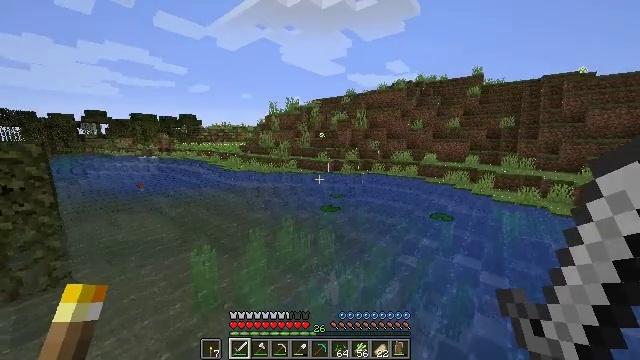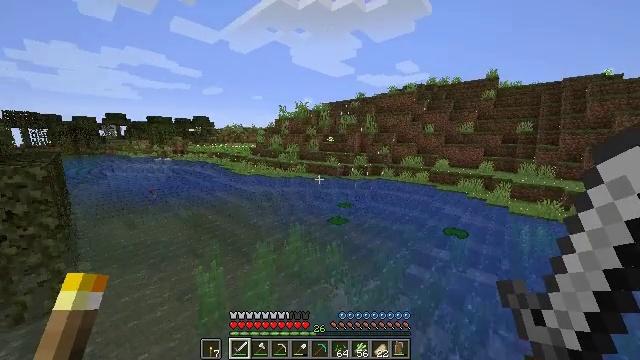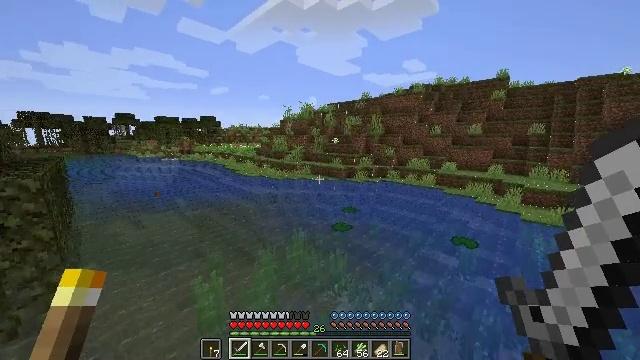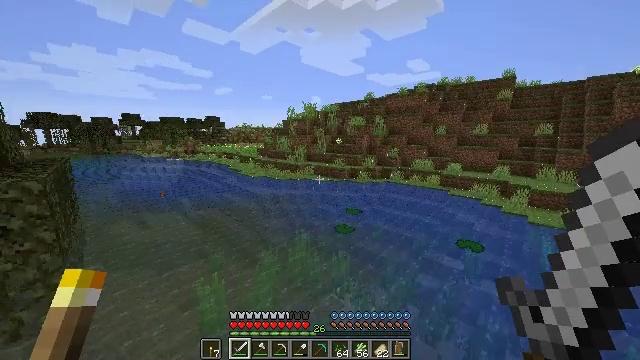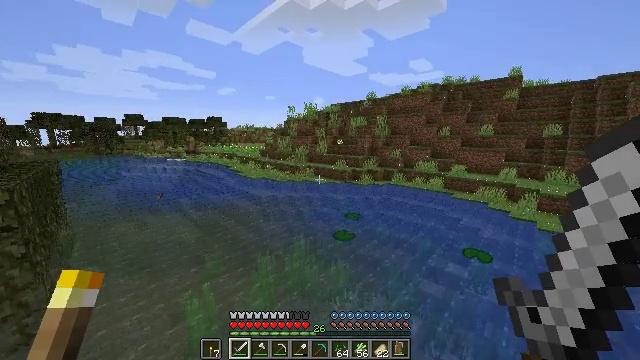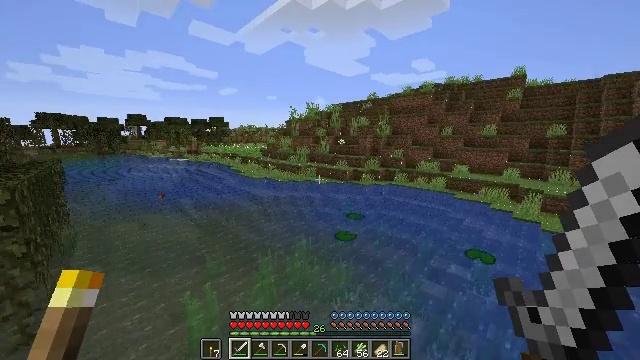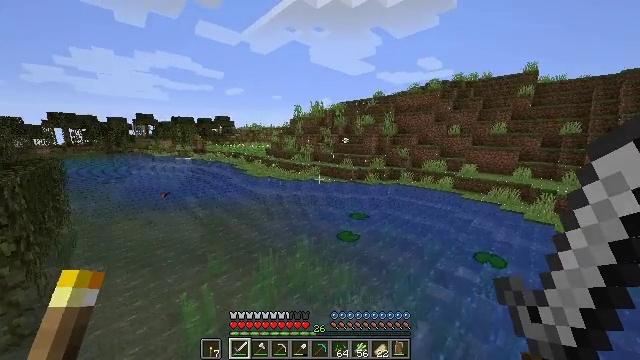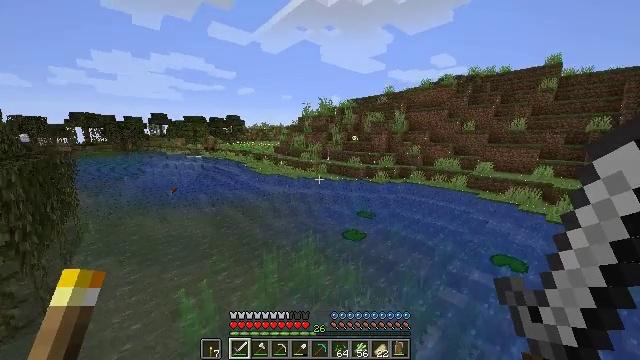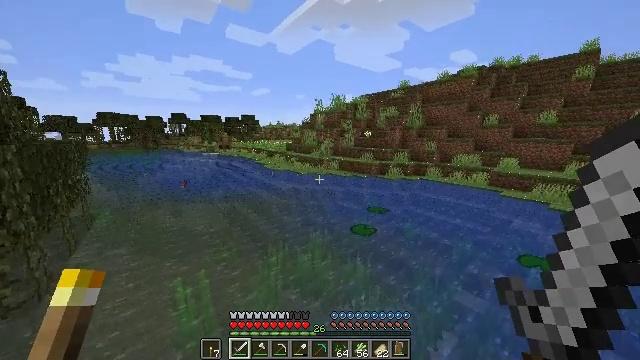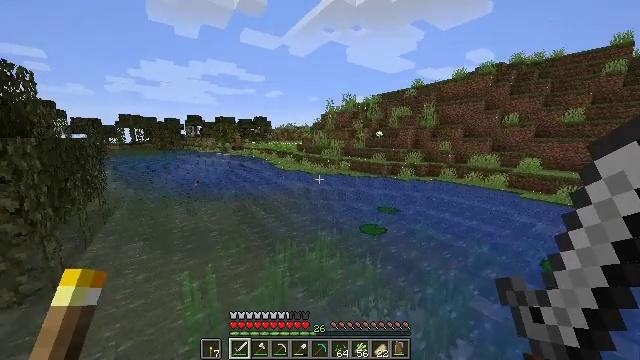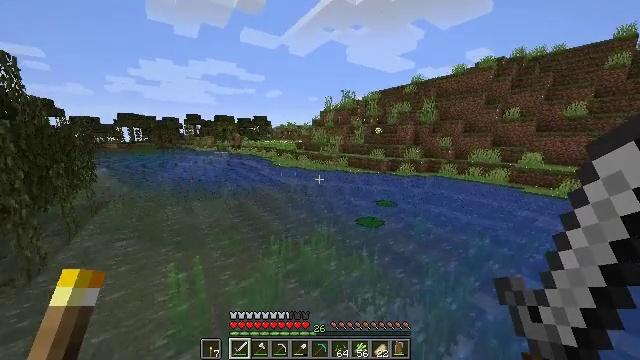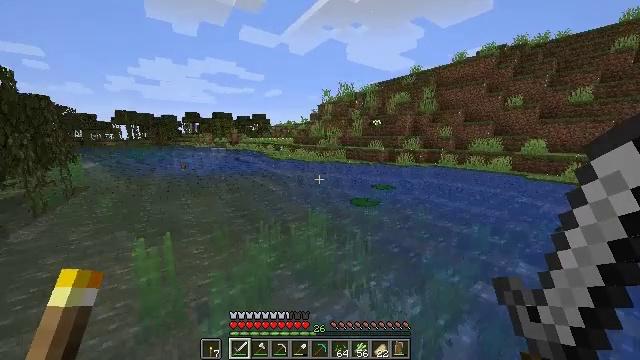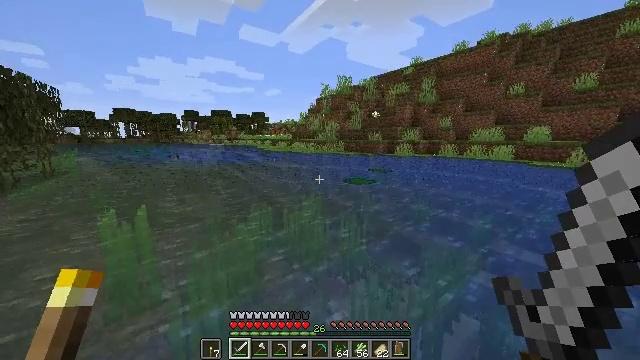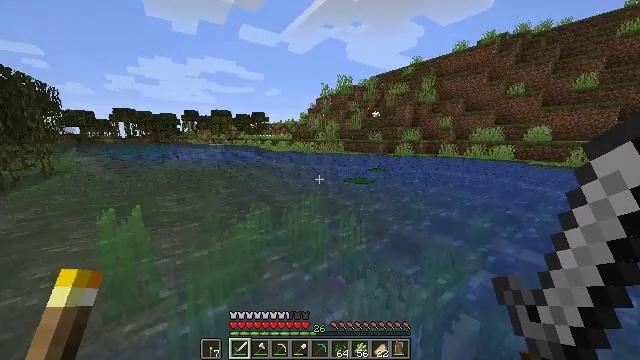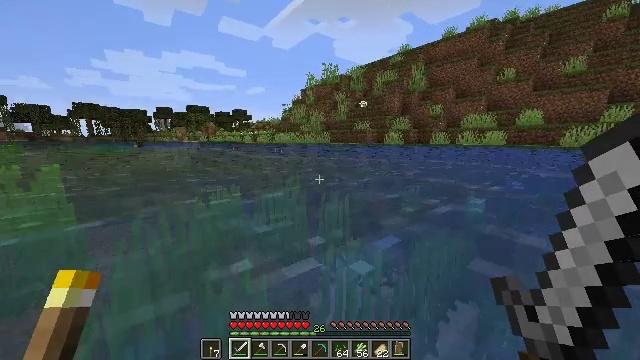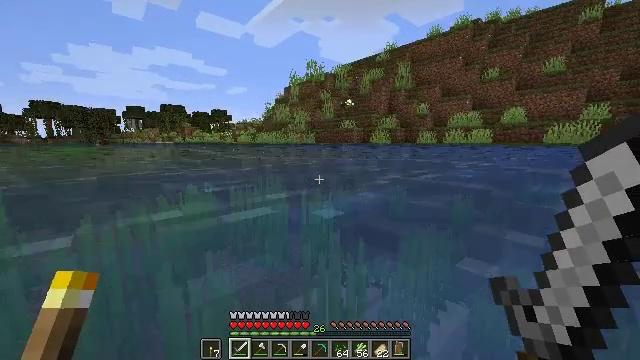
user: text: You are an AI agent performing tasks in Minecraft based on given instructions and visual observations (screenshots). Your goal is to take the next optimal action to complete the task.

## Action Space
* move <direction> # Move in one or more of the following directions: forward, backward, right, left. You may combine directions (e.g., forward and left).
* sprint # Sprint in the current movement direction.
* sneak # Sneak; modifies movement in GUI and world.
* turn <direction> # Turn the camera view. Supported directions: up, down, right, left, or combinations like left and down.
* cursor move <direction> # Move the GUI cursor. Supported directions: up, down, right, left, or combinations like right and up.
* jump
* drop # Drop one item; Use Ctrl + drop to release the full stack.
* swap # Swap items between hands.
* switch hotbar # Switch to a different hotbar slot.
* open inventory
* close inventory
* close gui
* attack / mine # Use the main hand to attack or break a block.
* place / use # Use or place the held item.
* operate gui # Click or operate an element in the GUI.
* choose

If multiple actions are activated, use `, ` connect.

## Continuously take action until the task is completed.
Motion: motion action
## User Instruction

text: Collect sugar cane near water sources.
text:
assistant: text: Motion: move forward and move right, sprint, turn left, jump
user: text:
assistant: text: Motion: move forward and move right, sprint, turn left, jump
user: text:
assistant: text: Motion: move forward and move right, sprint, jump
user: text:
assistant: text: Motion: move forward and move right, sprint, jump
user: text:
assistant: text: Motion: move forward and move right, sprint, jump
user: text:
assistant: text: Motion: move forward and move right, sprint, turn left, jump
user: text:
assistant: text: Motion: move forward and move right, sprint, turn left, jump
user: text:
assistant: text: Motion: move forward and move right, sprint, turn left, jump
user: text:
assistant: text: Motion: move forward and move right, sprint, turn left, jump
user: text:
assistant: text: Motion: move forward and move right, sprint, jump
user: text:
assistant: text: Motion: move forward and move right, sprint, jump
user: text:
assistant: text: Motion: move forward and move right, sprint, jump
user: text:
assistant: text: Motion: move forward and move right, sprint, jump
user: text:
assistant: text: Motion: move forward and move right, sprint, turn right and up, jump
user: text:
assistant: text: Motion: move forward and move right, sprint, turn right and up, jump
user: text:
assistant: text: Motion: move forward and move right, sprint, jump
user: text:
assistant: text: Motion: move forward and move right, sprint, turn right, jump
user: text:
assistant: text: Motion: move forward, sprint, turn right, jump
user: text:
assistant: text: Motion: move forward, sprint, turn right, jump
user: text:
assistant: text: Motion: move forward, sprint, turn right, jump
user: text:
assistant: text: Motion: move forward, sprint, jump
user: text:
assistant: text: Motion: move forward, sprint, turn right and up, jump
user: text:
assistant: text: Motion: move forward, sprint, jump
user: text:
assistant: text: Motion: move forward, sprint, turn right and up, jump
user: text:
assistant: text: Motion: move forward, sprint, turn up, jump
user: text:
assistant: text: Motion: move forward, sprint, jump
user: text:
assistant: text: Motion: move forward, sprint, jump
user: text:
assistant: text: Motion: move forward, sprint
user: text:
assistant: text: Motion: move forward, sprint
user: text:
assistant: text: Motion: move forward, sprint